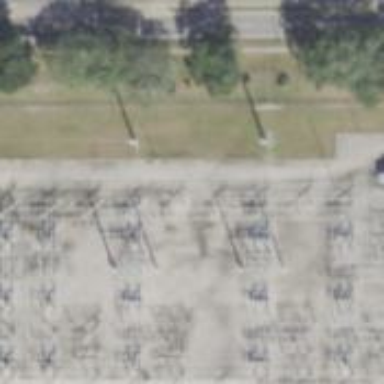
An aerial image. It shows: Switch used for power control.